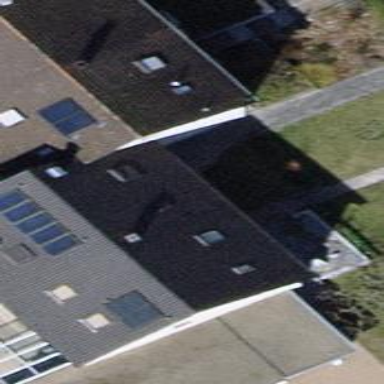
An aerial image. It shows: Terrace building.